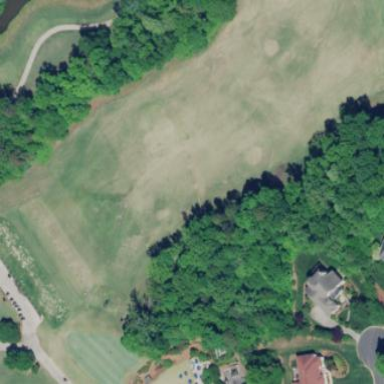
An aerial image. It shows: Grassy area designated for driving range golf.